Question: I'm trying to create an Angular2 and Firebase Web application (CRUD). I have an error when I try to add a new business user.
appComponent.ts file :
'''
import { Component, OnInit} from '@angular/core';
import { AngularFire, FirebaseListObservable } from 'angularfire2';
import {FirebaseService} from './services/firebase.service';
import 'rxjs/add/operator/map';
@Component({
selector: 'app-root',
templateUrl: 'app.component.html',
styleUrls: ['app.component.css'],
providers:[FirebaseService]
})
export class AppComponent implements OnInit {
title = 'app works';
BusinessUsers : Business[];
categories : Category[];
appState: string;
activeKey: string;
constructor(private _firebaseService:FirebaseService) {
}
ngOnInit(){
this.appState = 'default';
this._firebaseService.getBusinessUsers().subscribe(BusinessUsers => {
this.BusinessUsers = BusinessUsers
});
this._firebaseService.getCategories().subscribe(categories => {
this.categories = categories
});
}
changeState(state, key = null){
if(key){
this.activeKey = key;
}
this.appState = state;
}
addBusiness(
website: URL,
){
var created_at = new Date().toString();
var newBusiness = {
website: website,
created_at:created_at
}
this._firebaseService.addBusiness(newBusiness);
this.changeState('default');
}
}
export interface Business {
$Key:string;
address: string;
company?: string;
zipcode: number;
suite: Date;
email: string;
name: string;
website: URL;
}
export interface Category {
$Key:string;
value: string;
}
'''
In 'firebase.service.ts' file:
'''
import {Injectable} from '@angular/core';
import { AngularFire, FirebaseListObservable } from 'angularfire2';
@Injectable()
export class FirebaseService{
BusinessUsers : FirebaseListObservable<Business[]>;
categories : FirebaseListObservable<Category[]>;
constructor(private af:AngularFire) {
}
getBusinessUsers(){
this.BusinessUsers = this.af.database.list('/BusinessUsers') as FirebaseListObservable<Business[]>;
return this.BusinessUsers;
}
getCategories(){
this.categories = this.af.database.list('/Categories') as FirebaseListObservable<Category[]>;
return this.categories;
}
addBusiness(newBusiness): Promise<any>{
return this.businessUsers.push(newBusiness);
}
}
export interface Business {
$Key:string;
address: string;
company?: string;
zipcode: number;
suite: Date;
email: string;
name: string;
website: URL;
}
export interface Category {
$Key:string;
value: string;
}
'''
This is the image of the error when I write a text and click add:

I have a Firebase Database.
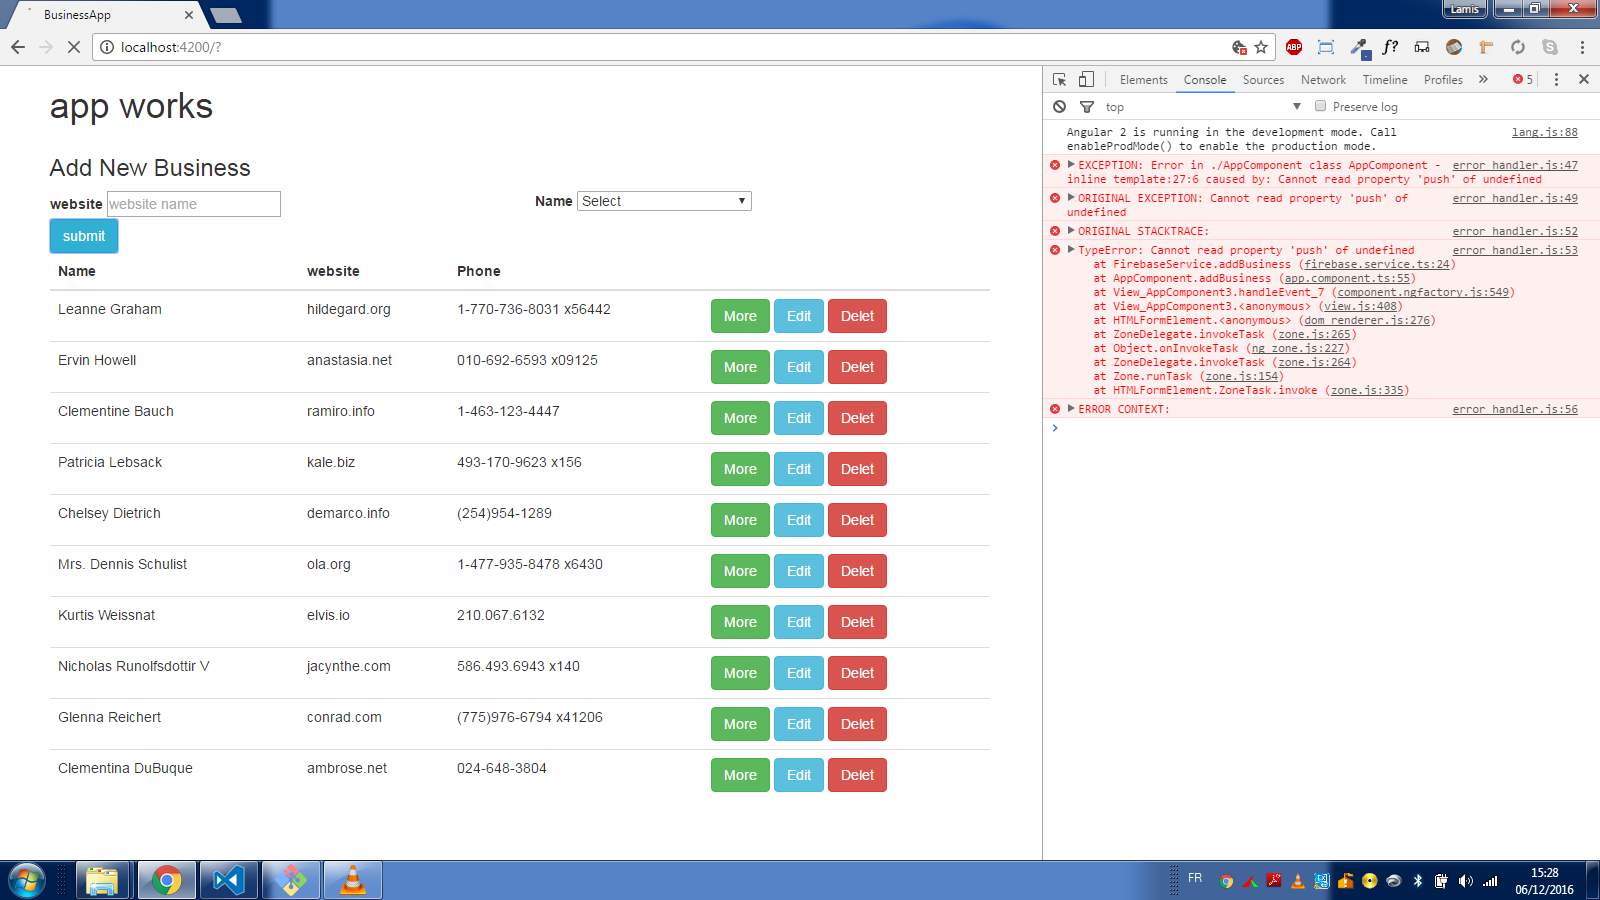
Answer: It is naming convention issue. Replace
'''
BusinessUsers : FirebaseListObservable<Business[]>;
'''
with
'''
businessUsers : FirebaseListObservable<Business[]>;
'''
in your service file. Here should be . Hope this will work.